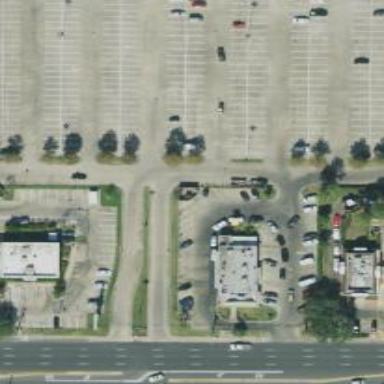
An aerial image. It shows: Parking space.